Question: I'm new at android. Im trying to open pdf file in Google doc viewer in android app through url from localhost. But google viewer show " No Preview Available " while url working fine on browser. Is google viewer can't work on localhost url or there is an error.?

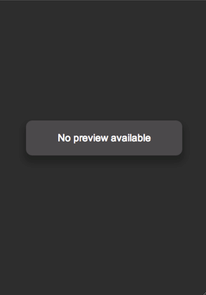
Answer: Google Doc viewer works with the sites that are available online.
Instead Use this method:
Import Libraries:
'implementation 'com.github.barteksc:android-pdf-viewer:2.8.2' implementation 'com.github.kk121:File-Loader:1.2' implementation 'com.karumi:dexter:5.0.0''
and
'''
allprojects {
repositories {
maven {url "https://jitpack.io"}
}
'''
In main.xml:
'''
<com.github.barteksc.pdfviewer.PDFView
android:id="@+id/pdf_viewer"
android:layout_width="match_parent"
android:layout_height="match_parent"/>
'''
onCreate:
'''
Dexter.withActivity(this)
.withPermissions(Manifest.permission.READ_EXTERNAL_STORAGE,Manifest.permission.WRITE_EXTERNAL_STORAGE)
.withListener(new BaseMultiplePermissionsListener(){
@Override
public void onPermissionsChecked(MultiplePermissionsReport report) {
super.onPermissionsChecked(report);
}
@Override
public void onPermissionRationaleShouldBeShown(List<PermissionRequest> permissions, PermissionToken token) {
super.onPermissionRationaleShouldBeShown(permissions, token);
}
}).check();
pdfView = (PDFView) findViewById(R.id.pdf_viewer);
FileLoader.with(this)
.load(url)
.fromDirectory("PDFFiles",FileLoader.DIR_EXTERNAL_PUBLIC)
.asFile(new FileRequestListener<File>() {
@Override
public void onLoad(FileLoadRequest request, FileResponse<File> response) {
File pdfFile = response.getBody();
pdfView.fromFile(pdfFile)
.password(null).defaultPage(0).enableSwipe(true).swipeHorizontal(false)
.enableDoubletap(true).onDraw(new OnDrawListener() {
@Override
public void onLayerDrawn(Canvas canvas, float pageWidth, float pageHeight, int displayedPage) {
//code if require
}
})
.onDrawAll(new OnDrawListener() {
@Override
public void onLayerDrawn(Canvas canvas, float pageWidth, float pageHeight, int displayedPage) {
//code if require
}
})
.onPageError(new OnPageErrorListener() {
@Override
public void onPageError(int page, Throwable t) {
Toast.makeText(getApplicationContext(),"Error Occur ",Toast.LENGTH_LONG).show();
}
})
.onPageChange(new OnPageChangeListener() {
@Override
public void onPageChanged(int page, int pageCount) {
//code if require
}
})
.onTap(new OnTapListener() {
@Override
public boolean onTap(MotionEvent e) {
return true;
}
})
.onRender(new OnRenderListener() {
@Override
public void onInitiallyRendered(int nbPages, float pageWidth, float pageHeight) {
pdfView.fitToWidth();
}
})
.enableAnnotationRendering(true)
.invalidPageColor(Color.WHITE)
.load();
}
@Override
public void onError(FileLoadRequest request, Throwable t) {
Toast.makeText(getApplicationContext(),""+t.getMessage(),Toast.LENGTH_LONG).show();
}
});
'''
In AndroidManifest.xml:
'''
<uses-permission android:name="android.permission.WRITE_EXTERNAL_STORAGE" />
<uses-permission android:name="android.permission.READ_EXTERNAL_STORAGE" />
<application
android:usesCleartextTraffic="true"> </application>
'''